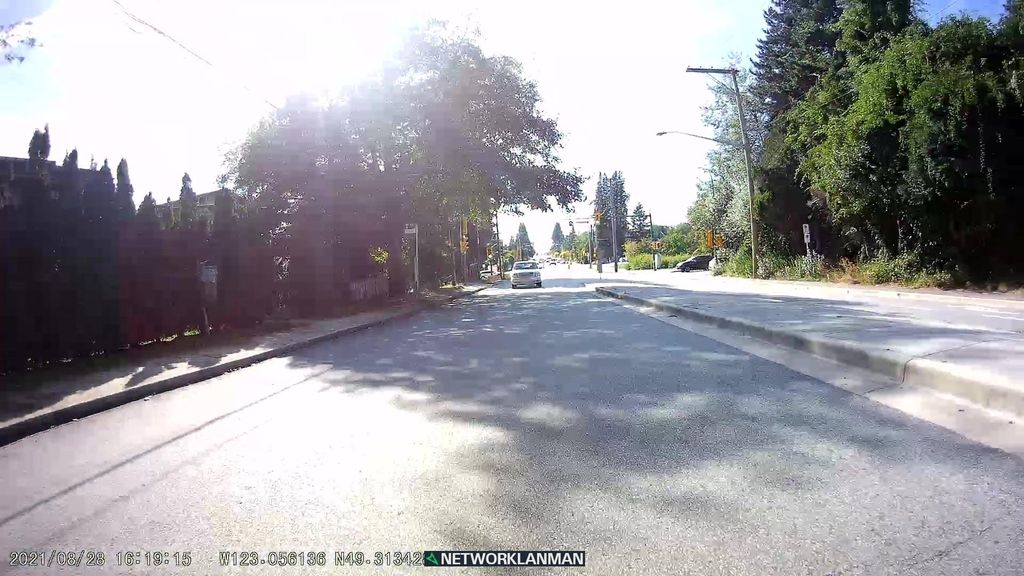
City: vancouver